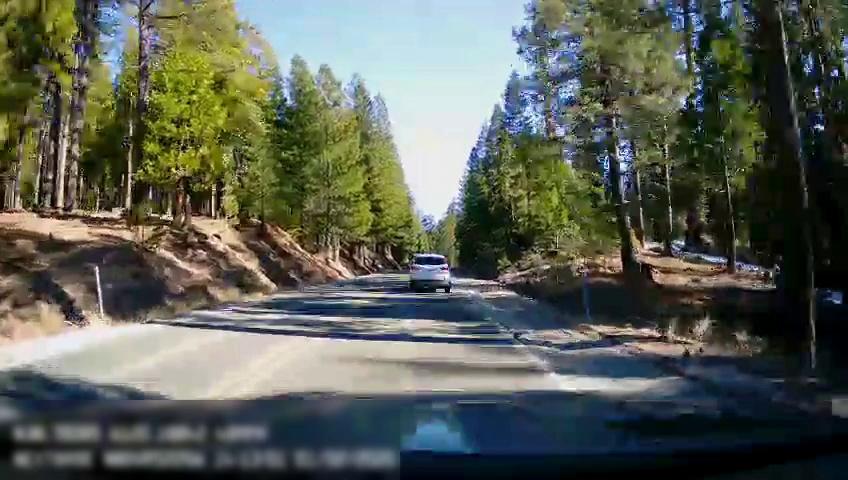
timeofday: Day
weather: Sunny
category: Drivable Space
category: Vehicles | SUV
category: Lanes | Current Lane
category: Lanes | Alternate Lane
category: Lanes | Opposite Lane